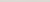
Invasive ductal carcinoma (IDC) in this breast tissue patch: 0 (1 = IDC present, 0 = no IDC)